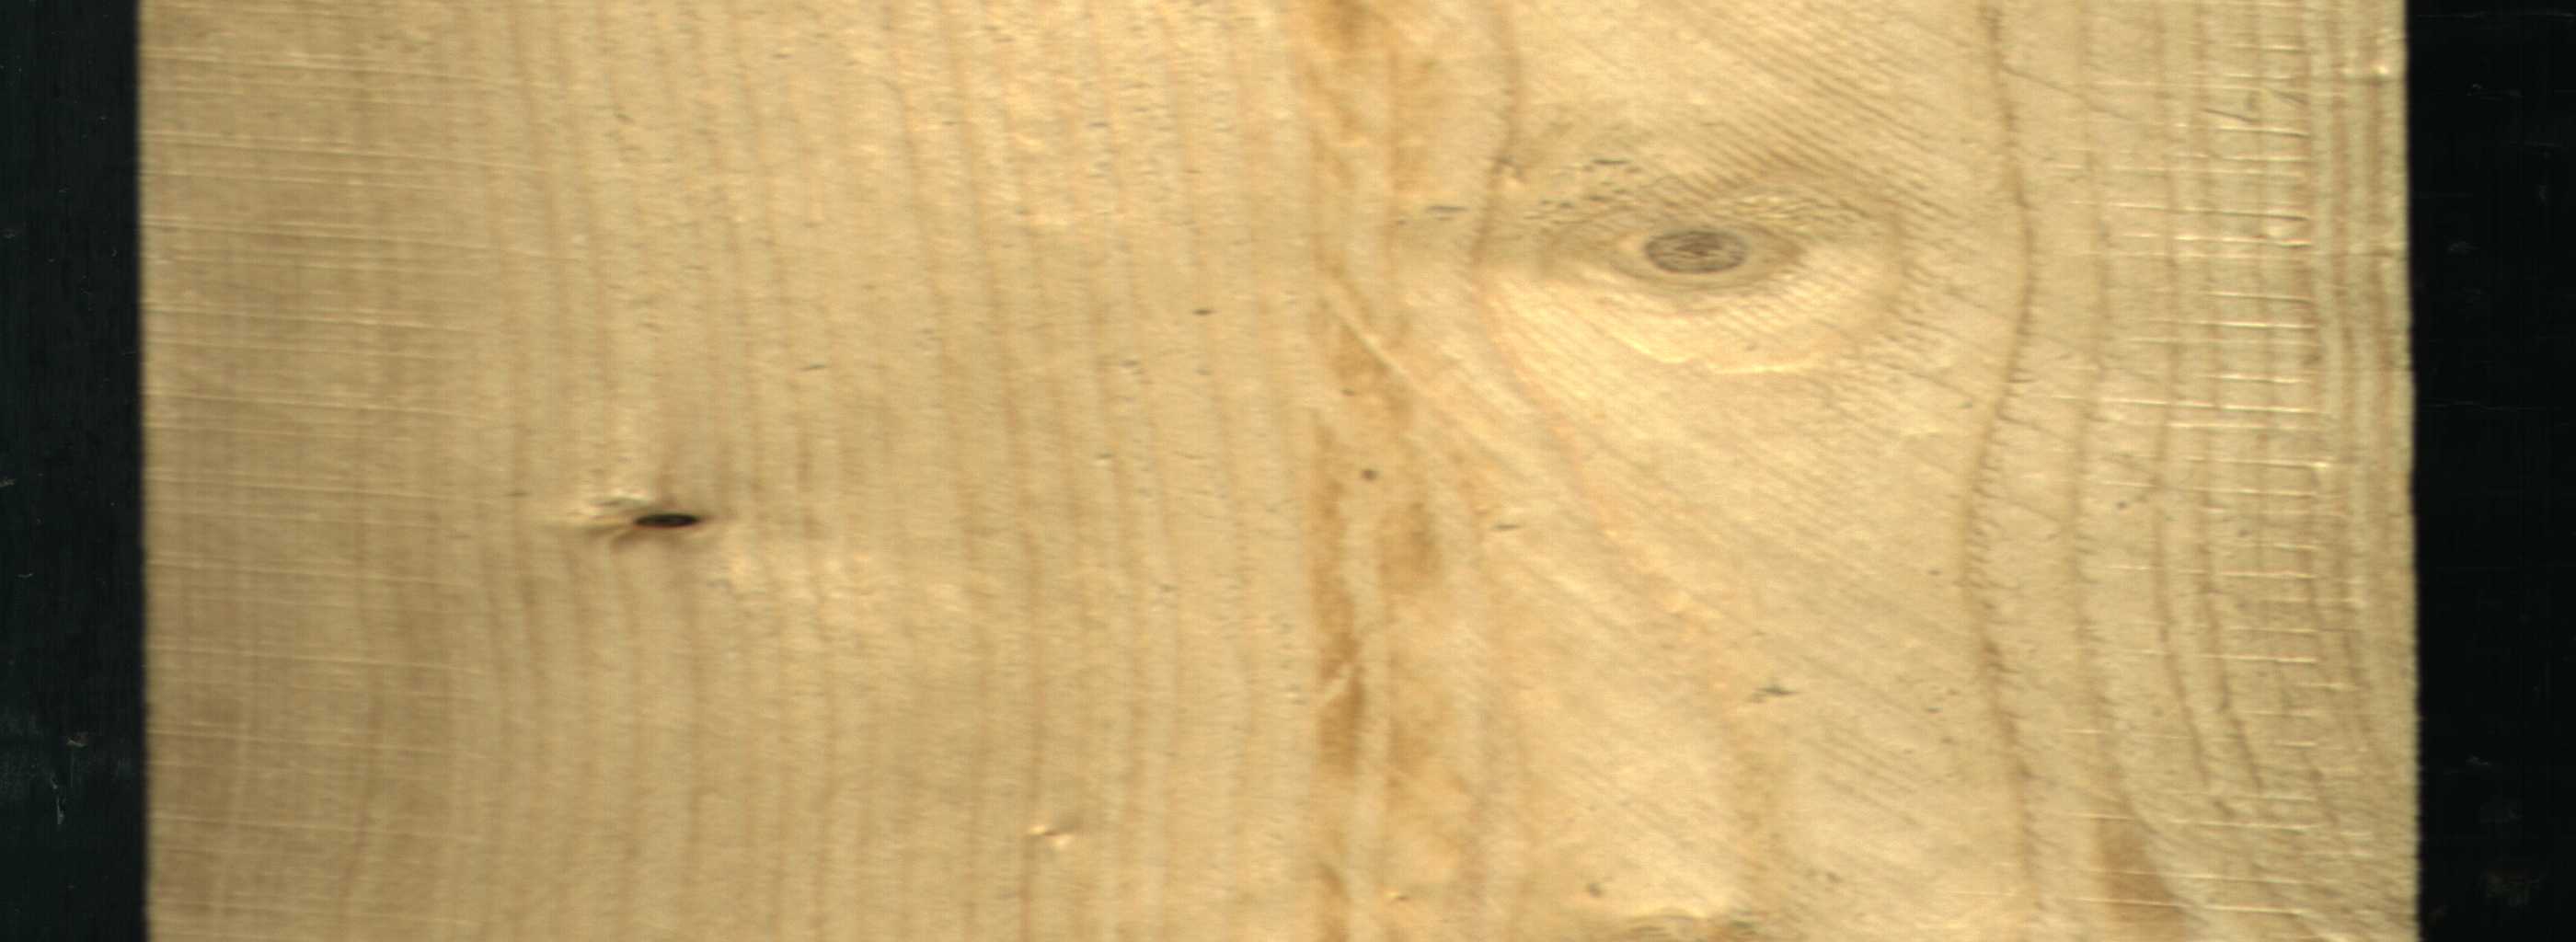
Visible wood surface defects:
Live_Knot
Live_Knot